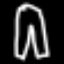
Label: pants